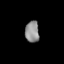
Tissue: lung
Cell type: Epithelial cells
Senescence score: 0.2044
Nuclear area (px): 293
Mean DAPI intensity: 142.276